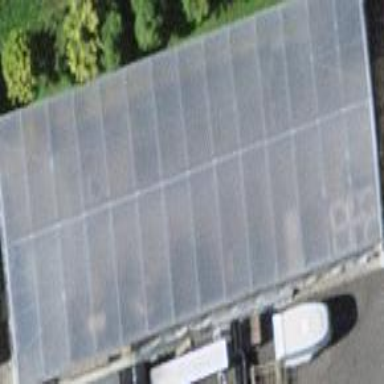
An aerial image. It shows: Greenhouse.